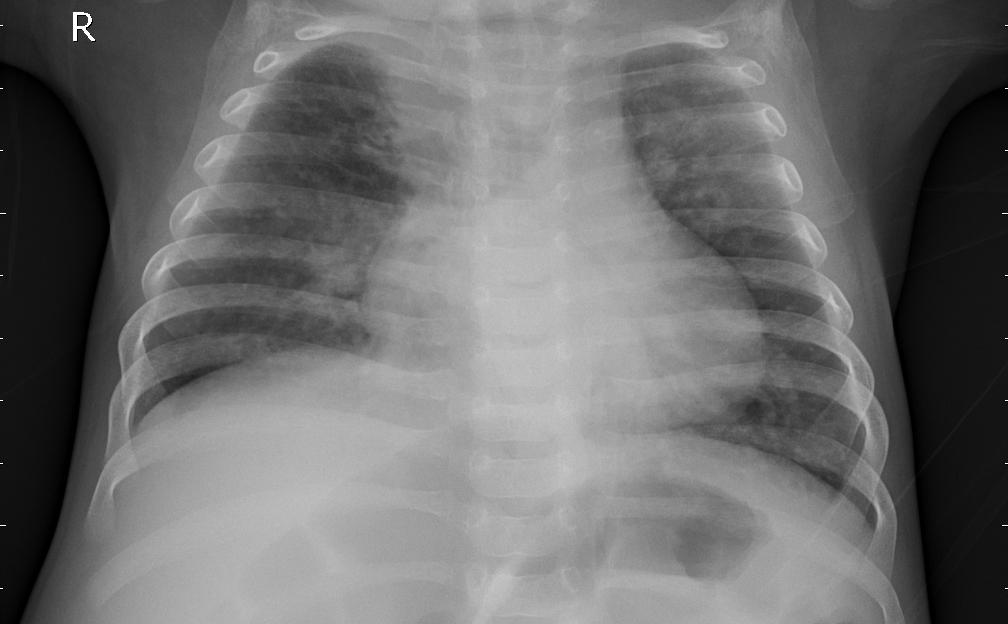
Diagnosis: PNEUMONIA